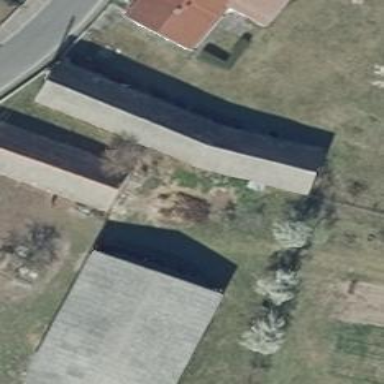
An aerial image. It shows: Building with gabled roof oriented along and colored grey.